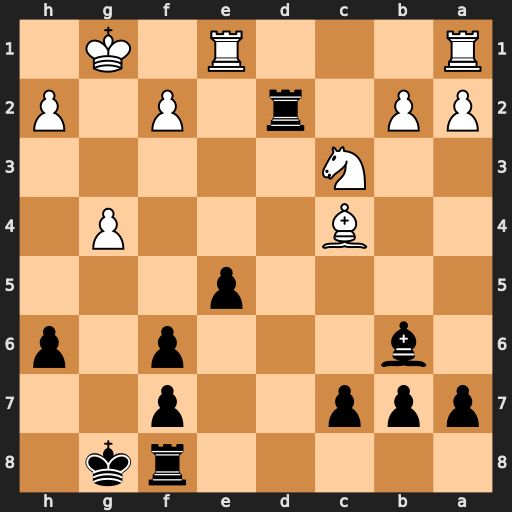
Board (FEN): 5rk1/ppp2p2/1b3p1p/4p3/2B3P1/2N5/PP1r1P1P/R3R1K1
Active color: b
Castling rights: -
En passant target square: -
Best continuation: Bxf2+ Kf1 Bxe1